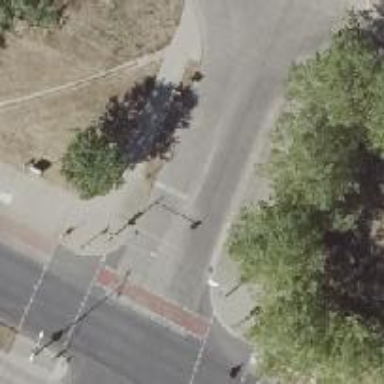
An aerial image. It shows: Road with traffic signals.